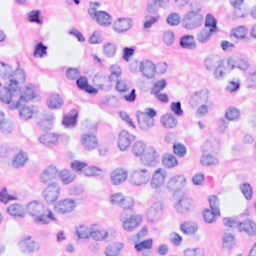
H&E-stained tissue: Breast